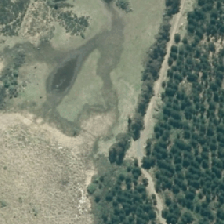
Land cover: low_producing_grassland